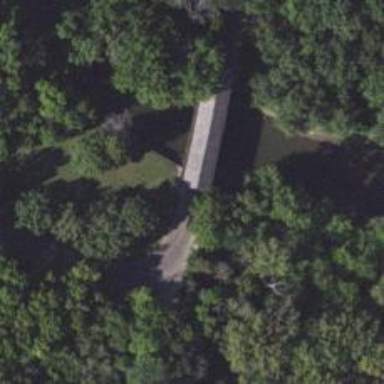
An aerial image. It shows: Covered bridge over service road.